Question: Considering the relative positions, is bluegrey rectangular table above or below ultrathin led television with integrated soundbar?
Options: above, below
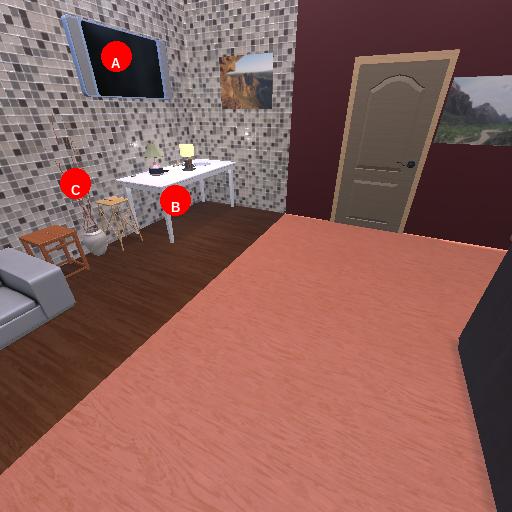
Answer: above